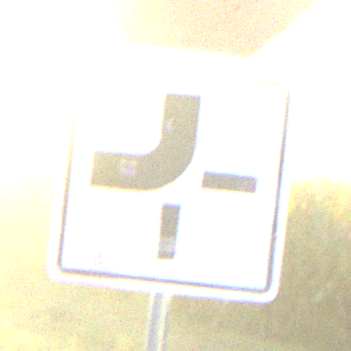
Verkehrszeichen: VerlaufVorfahrtsstrasse2
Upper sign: Stop
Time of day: SunriseSunset
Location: Outdoor (RoadRail)
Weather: Clear
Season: NotSpecified
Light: Natural